Question: I'm trying to hide the "Delete" linkbutton in the datagrid for the first row only, but would like to display "Delete" linkbutton button in rest of the rows. How can i achieve that, any help is much appreciated.

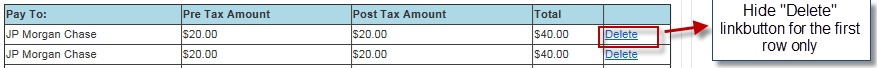
Answer: Found the solution.
'''
Private Sub dgRolloverInformation_ItemDataBound(ByVal sender As System.Object, ByVal e As System.Web.UI.WebControls.DataGridItemEventArgs) Handles dgRolloverInformation.ItemDataBound
'Hide "Delete" button for the first row in the RolloverInformation Datagrid
If (e.Item.ItemIndex = 0) Then
Dim btnDelete As LinkButton = CType(e.Item.Cells(4).FindControl("lnkbtnDelete"), LinkButton)
btnDelete.Visible = False
End If
End Sub
'''